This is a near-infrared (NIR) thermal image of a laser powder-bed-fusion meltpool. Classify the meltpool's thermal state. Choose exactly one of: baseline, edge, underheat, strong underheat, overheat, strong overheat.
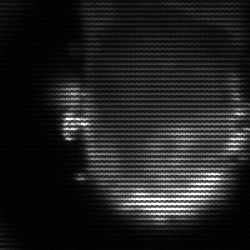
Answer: baseline